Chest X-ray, AP view. Patient: 32 years old, sex M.
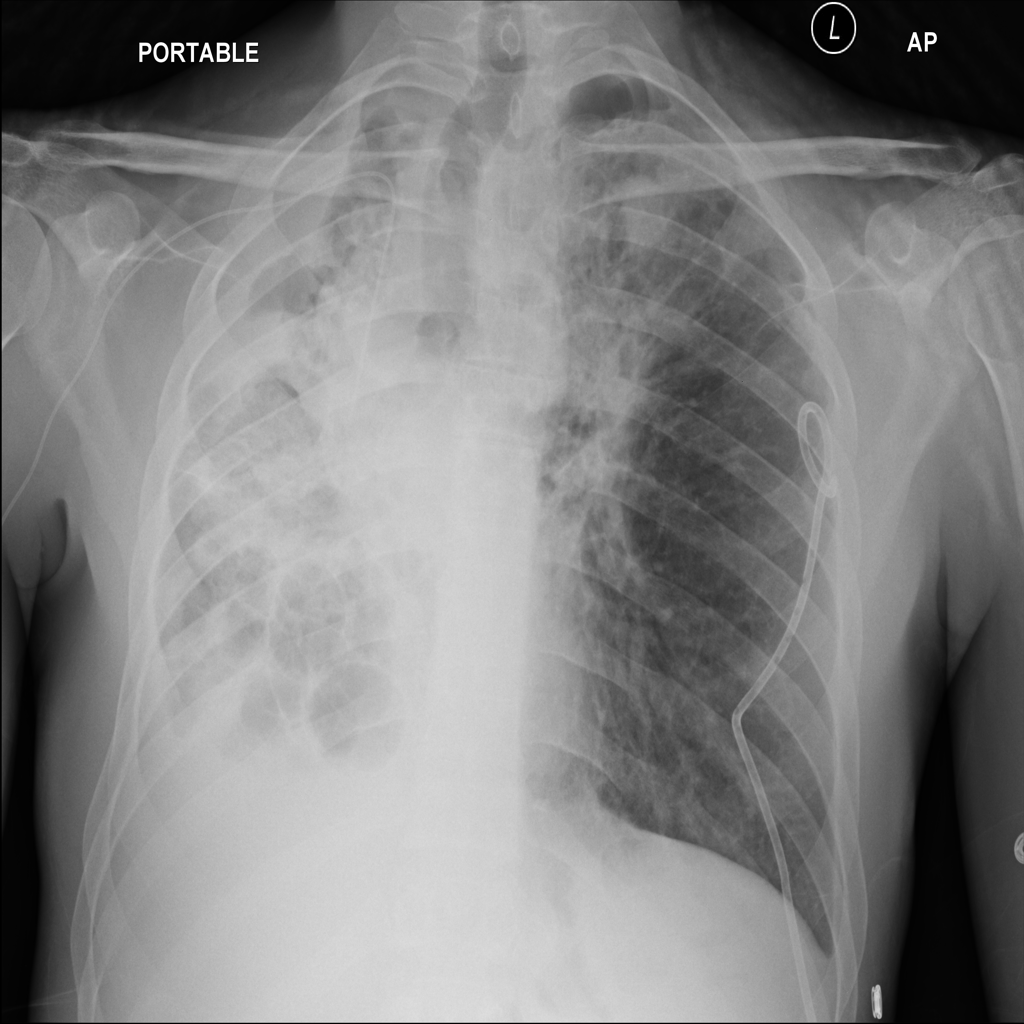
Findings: Infiltration, Pleural_Thickening, Pneumothorax